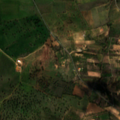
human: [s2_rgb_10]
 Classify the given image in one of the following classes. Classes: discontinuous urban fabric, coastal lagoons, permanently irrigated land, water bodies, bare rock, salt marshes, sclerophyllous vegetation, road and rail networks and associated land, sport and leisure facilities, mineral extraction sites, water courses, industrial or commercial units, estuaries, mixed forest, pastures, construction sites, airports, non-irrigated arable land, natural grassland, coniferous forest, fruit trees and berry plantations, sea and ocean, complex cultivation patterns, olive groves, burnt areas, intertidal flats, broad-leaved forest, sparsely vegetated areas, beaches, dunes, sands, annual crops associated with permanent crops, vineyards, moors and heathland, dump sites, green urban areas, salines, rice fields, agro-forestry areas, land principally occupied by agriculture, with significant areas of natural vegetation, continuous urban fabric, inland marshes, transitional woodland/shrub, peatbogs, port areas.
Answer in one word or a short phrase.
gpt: non-irrigated arable land, complex cultivation patterns, agro-forestry areas, transitional woodland/shrub